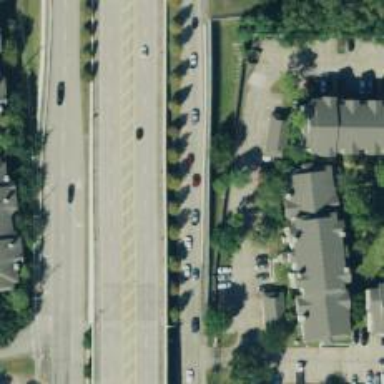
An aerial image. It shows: Primary link highway with frontage road.